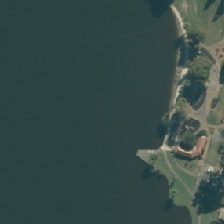
Land cover: lake_pond